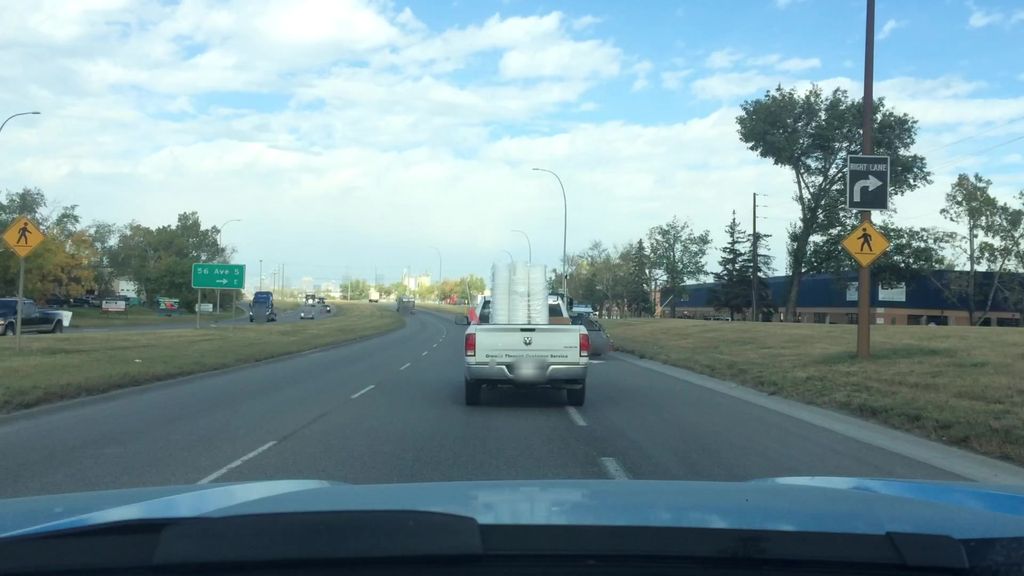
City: calgary